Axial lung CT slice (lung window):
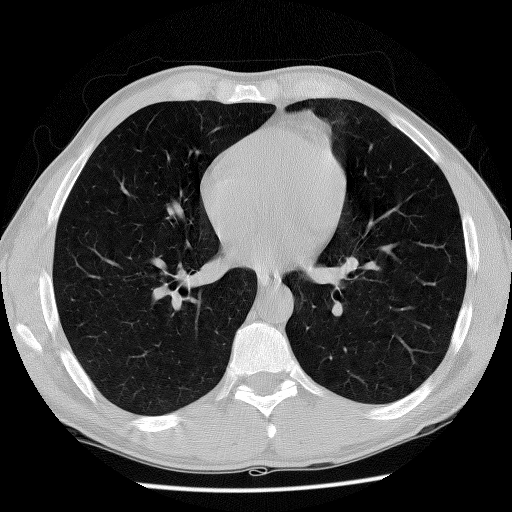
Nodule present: no